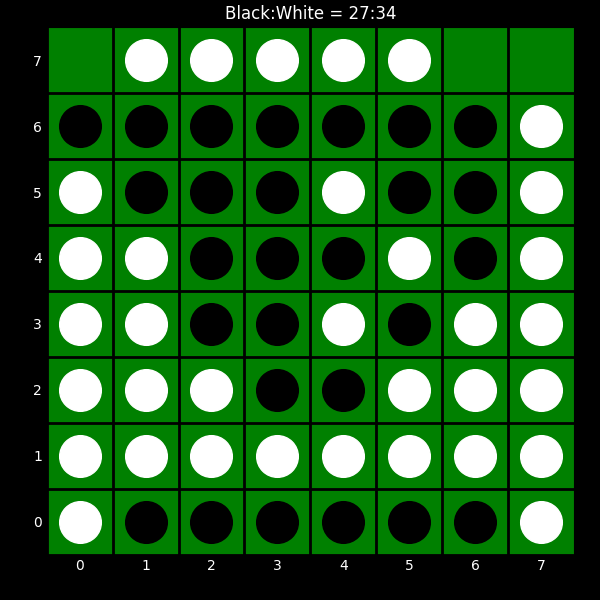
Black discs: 27
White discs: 34